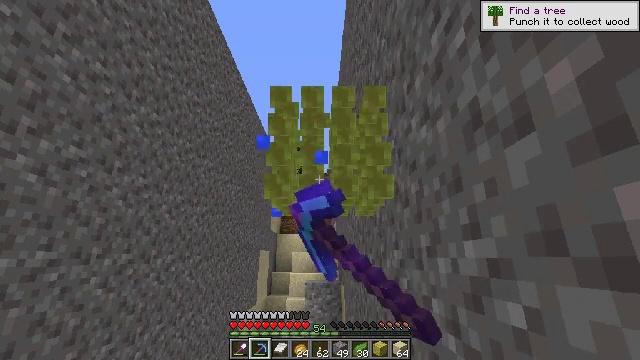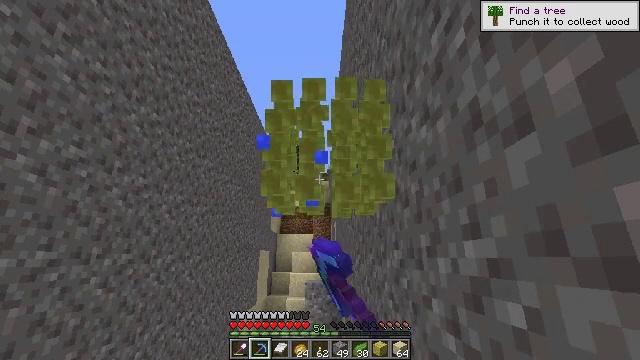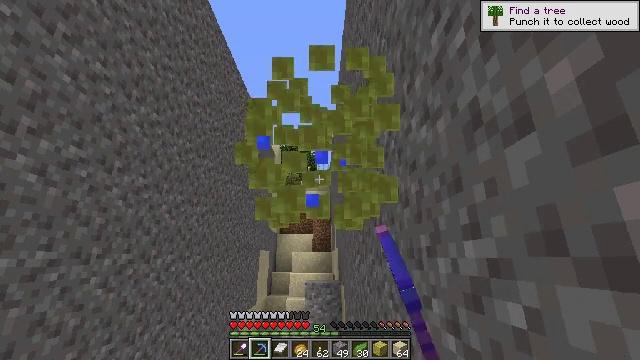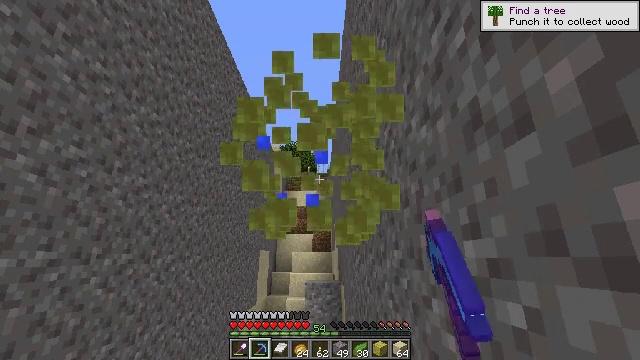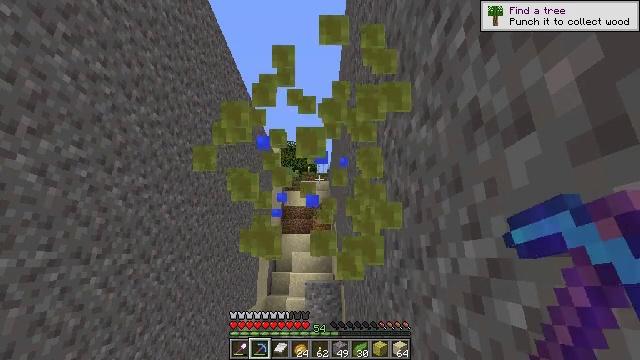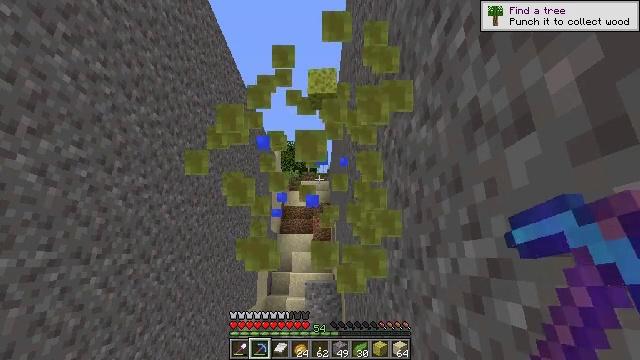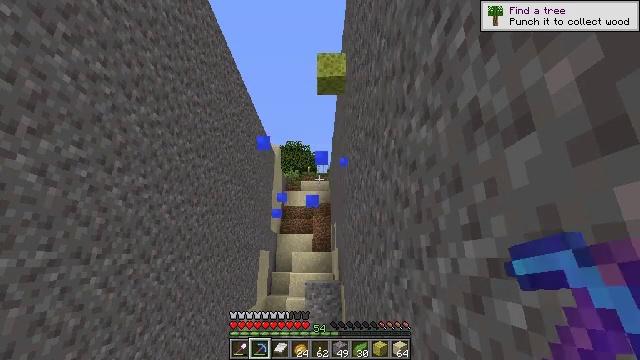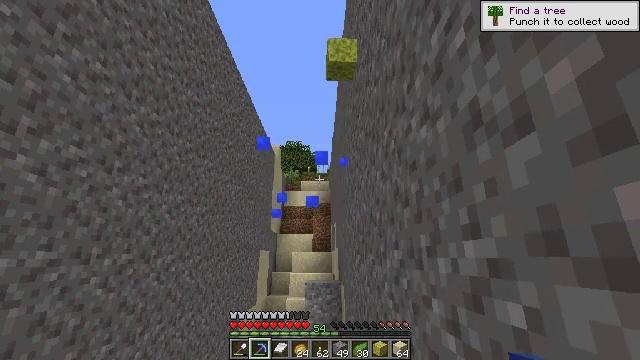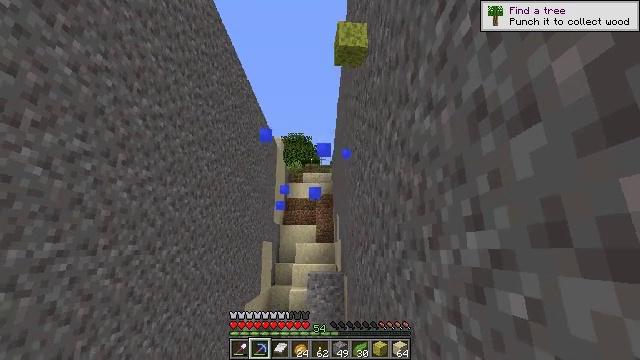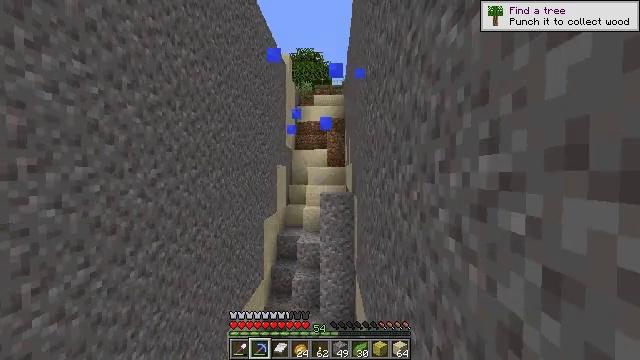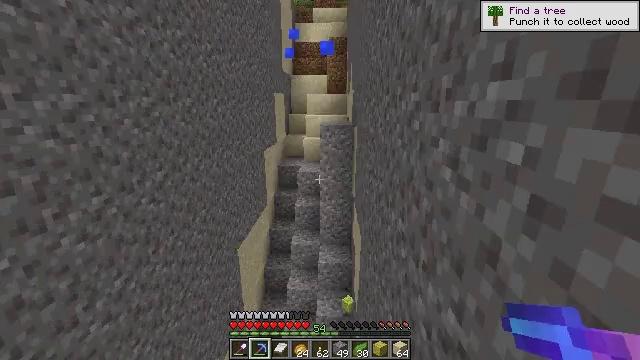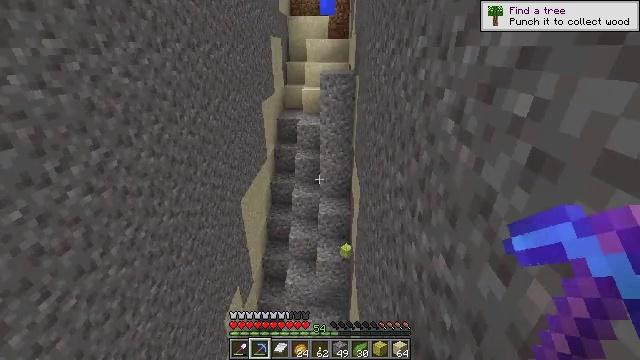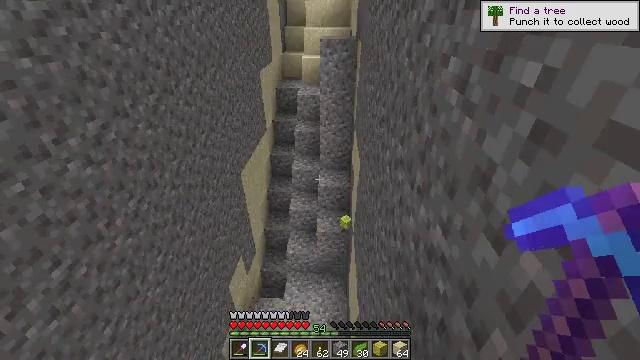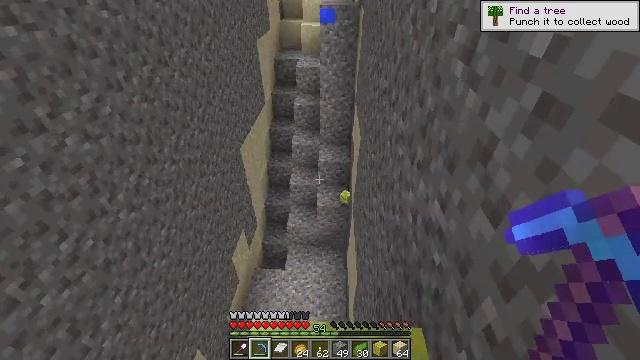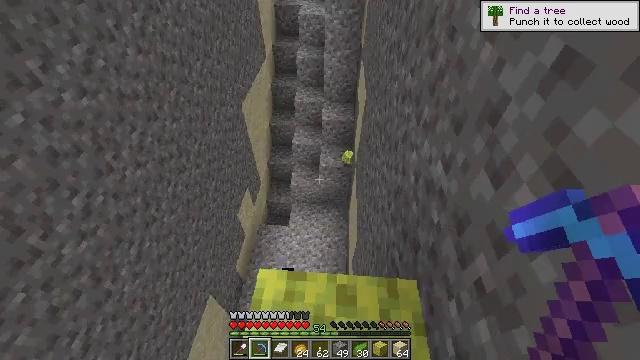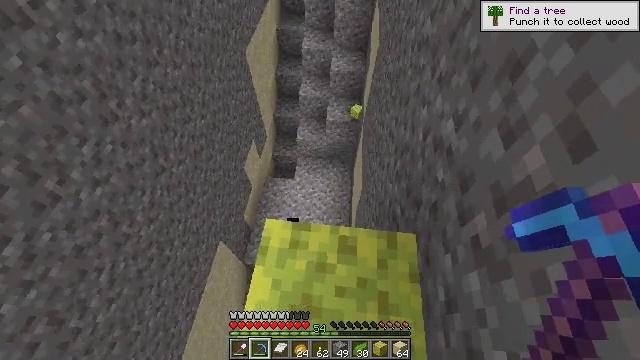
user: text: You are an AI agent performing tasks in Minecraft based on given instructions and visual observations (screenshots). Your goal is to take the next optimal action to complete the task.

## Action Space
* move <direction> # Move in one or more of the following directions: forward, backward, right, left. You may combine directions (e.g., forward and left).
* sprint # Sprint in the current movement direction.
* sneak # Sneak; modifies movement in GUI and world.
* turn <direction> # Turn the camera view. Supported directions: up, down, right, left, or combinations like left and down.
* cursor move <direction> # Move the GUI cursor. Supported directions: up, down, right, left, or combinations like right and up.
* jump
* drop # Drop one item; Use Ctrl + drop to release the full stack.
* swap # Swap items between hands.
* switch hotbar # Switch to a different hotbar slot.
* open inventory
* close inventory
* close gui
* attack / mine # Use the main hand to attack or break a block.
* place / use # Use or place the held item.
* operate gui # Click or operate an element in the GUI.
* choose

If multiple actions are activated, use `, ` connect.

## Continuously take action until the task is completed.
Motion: motion action
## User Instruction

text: Collect the wet sponge after mining.
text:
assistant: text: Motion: attack / mine
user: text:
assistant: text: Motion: attack / mine
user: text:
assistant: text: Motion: attack / mine
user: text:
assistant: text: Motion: attack / mine
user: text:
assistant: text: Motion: attack / mine
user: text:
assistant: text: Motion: attack / mine
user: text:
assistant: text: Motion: attack / mine
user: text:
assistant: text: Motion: turn down
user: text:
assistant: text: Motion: turn left and down
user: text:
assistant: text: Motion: turn down
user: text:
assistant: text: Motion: turn down
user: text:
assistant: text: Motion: turn down
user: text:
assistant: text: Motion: turn down
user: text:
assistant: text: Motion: turn down
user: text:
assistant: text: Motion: turn left and down
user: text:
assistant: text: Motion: turn left and down
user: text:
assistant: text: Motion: turn left and down
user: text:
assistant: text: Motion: turn left and down
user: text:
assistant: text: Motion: turn left and down
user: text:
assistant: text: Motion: turn left and down
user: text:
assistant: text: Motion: turn left and down
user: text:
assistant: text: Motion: attack / mine
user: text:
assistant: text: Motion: attack / mine
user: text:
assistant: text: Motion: attack / mine
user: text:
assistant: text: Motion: attack / mine
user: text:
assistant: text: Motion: attack / mine
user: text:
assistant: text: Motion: attack / mine
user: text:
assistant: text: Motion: attack / mine
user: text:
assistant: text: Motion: attack / mine
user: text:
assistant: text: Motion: attack / mine